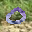
Label: 0